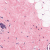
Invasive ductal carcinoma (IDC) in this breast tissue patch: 0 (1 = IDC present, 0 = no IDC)